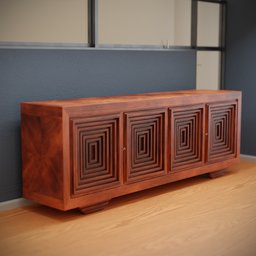
Label: furniture